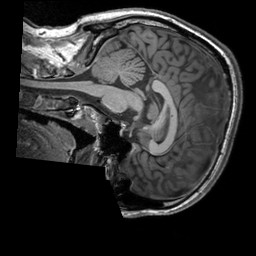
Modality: T1w
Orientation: sagittal
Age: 22
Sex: male
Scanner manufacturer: siemens
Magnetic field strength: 3 T
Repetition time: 2.3 s
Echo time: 0.00303 s